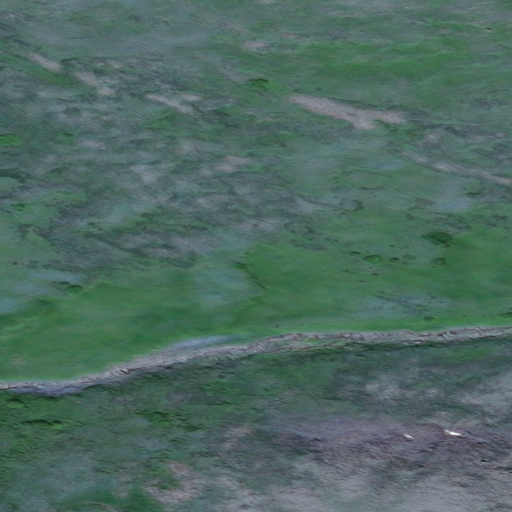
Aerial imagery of valley in Alaska named Cabin Gully containing only unknown